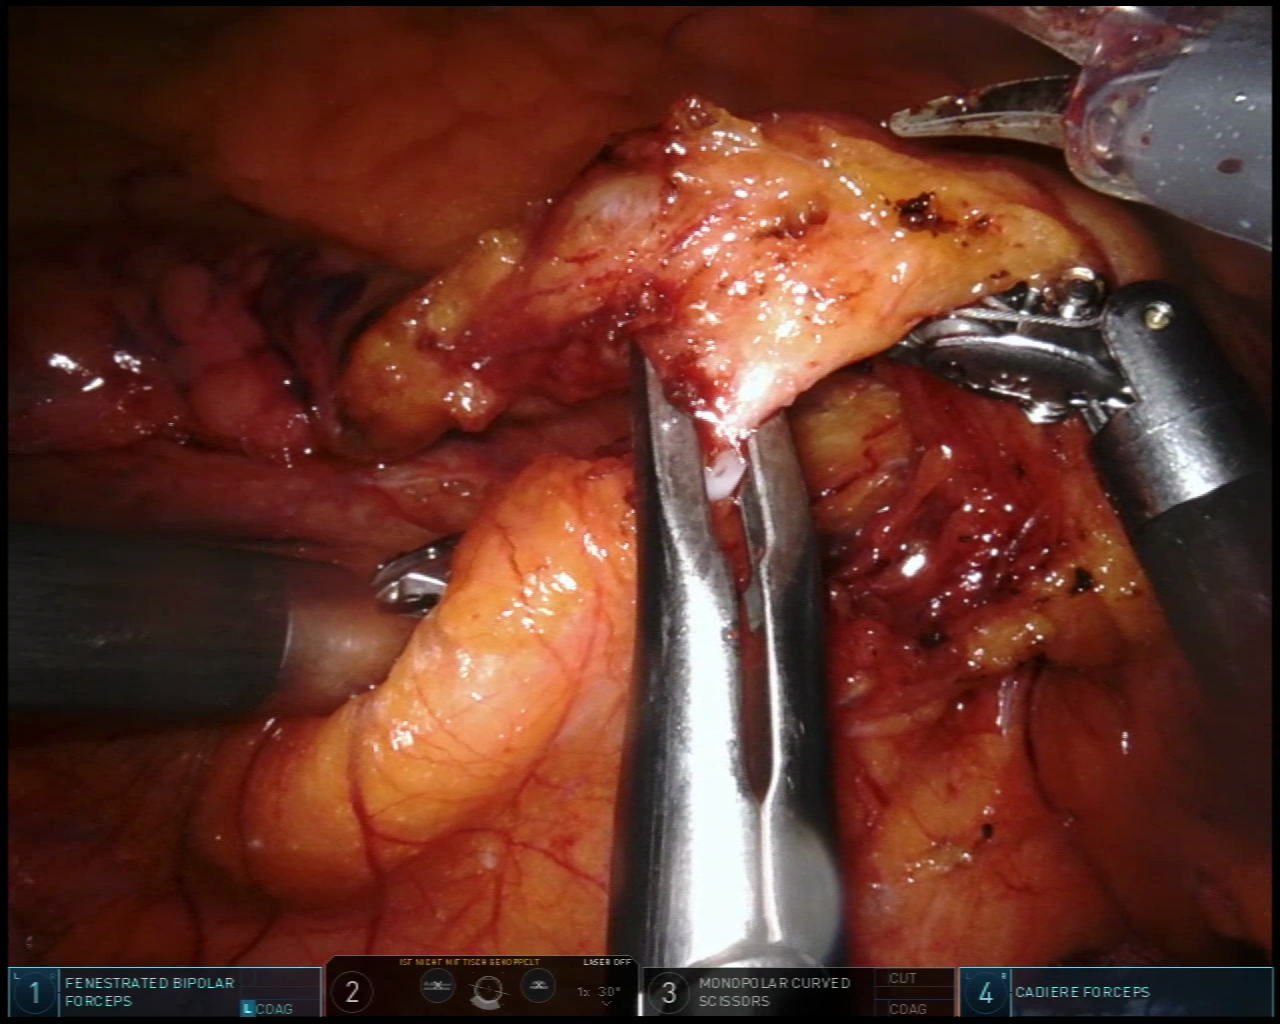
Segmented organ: inferior_mesenteric_artery
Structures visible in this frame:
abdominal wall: no
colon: no
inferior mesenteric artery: yes
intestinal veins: no
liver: no
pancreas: no
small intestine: no
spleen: no
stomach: no
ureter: no
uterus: no
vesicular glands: no